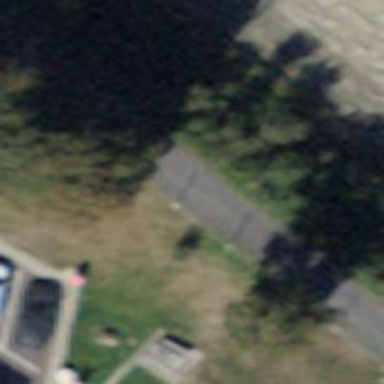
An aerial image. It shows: Chain link fence.